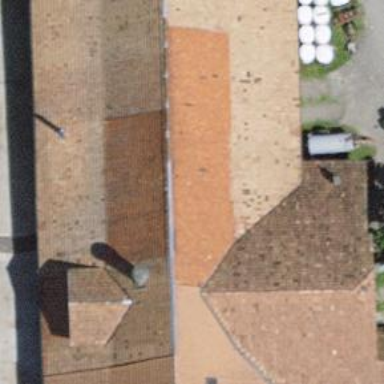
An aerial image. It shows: Farm building.